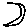
Label: moon